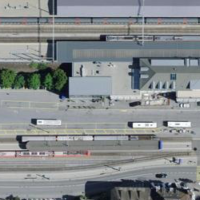
EUNIS habitat code: 54
Species observed at this site:
Tachymarptis melba
Ptyonoprogne rupestris
Corvus corone